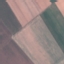
Land use / land cover class: AnnualCrop